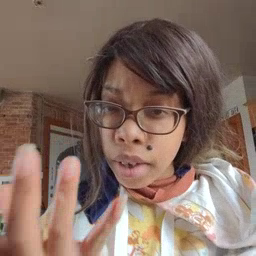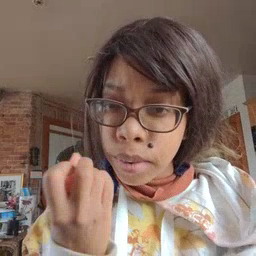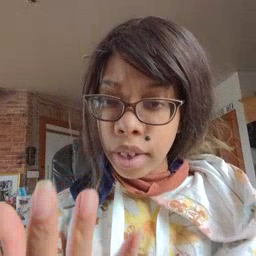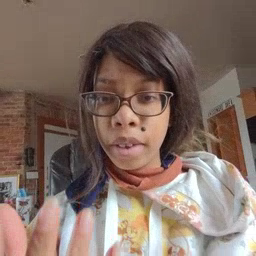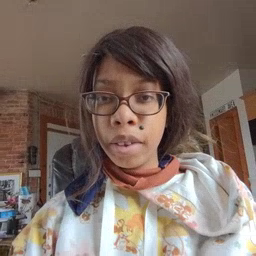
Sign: many